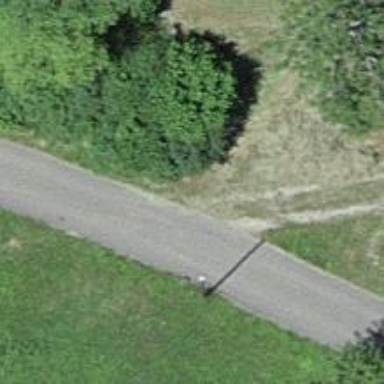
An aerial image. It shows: Well-maintained track road with grade 1 tracktype.